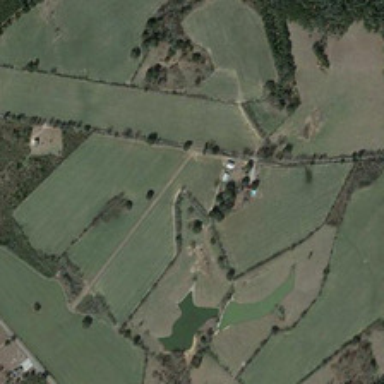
The green farmland which is near a forest and a pond is divided by the ridge .